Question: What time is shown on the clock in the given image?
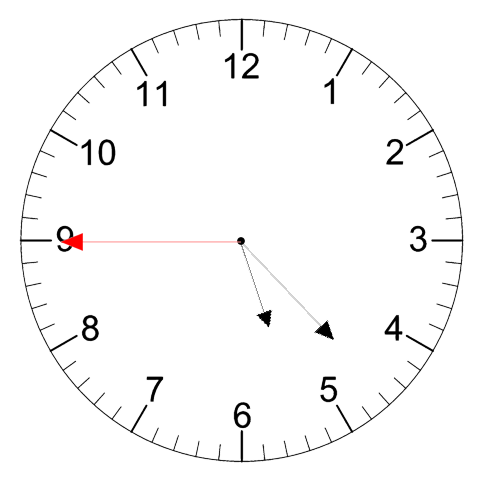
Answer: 05:22:45